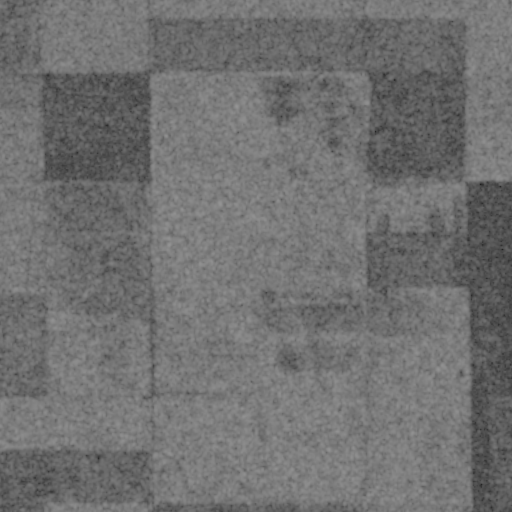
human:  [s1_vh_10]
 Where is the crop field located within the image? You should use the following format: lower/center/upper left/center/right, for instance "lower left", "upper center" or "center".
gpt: The crop field is located in the lower left of the image.
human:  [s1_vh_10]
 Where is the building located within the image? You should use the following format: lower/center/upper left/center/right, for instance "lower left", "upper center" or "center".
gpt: The building is located in the upper left of the image.
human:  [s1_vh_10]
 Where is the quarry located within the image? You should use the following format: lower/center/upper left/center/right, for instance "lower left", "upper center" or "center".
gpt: There is no quarry in the image.

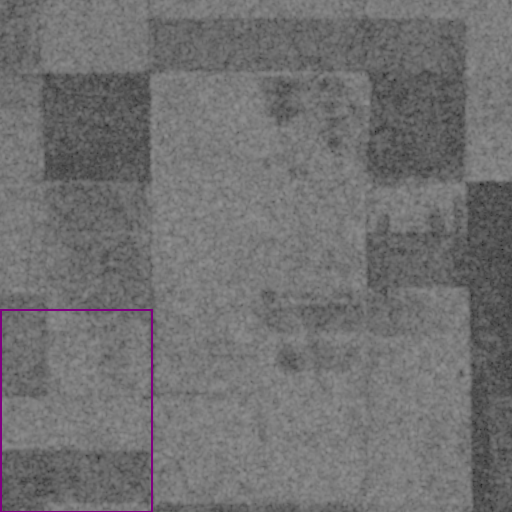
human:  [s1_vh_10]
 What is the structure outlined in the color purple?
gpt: The structure outlined in purple is a crop field.
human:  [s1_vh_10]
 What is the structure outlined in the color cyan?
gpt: There is no cyan outline.